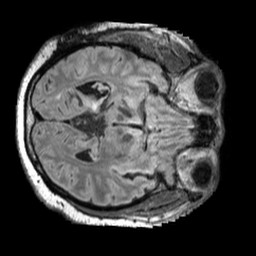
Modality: FLAIR
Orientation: axial
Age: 49
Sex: male
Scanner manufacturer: siemens
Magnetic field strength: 3 T
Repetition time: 5 s
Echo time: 0.387 s